Question: I have a ListView that looks like this:

The combo box is bound to an ObservableCollection of objects of type TfsTask. I would like my controls on the same row to be filled with data contained in the selected item in the combo box when the user change the selection. For example, say that the task "Tests" has a specific value and another value. If the user selects this task in the combo box, I would like to fill my controls on the row with these values.
Here is the question: How can I bind the controls in the other columns to the selected item of the combo box. When binding directly to a control, you can use its ElementName to do so, but how do you do it in a DataTemplate?
Here is how I define my ListView in XAML. I've only put the combo box and the text box as an example
'''
<ListView MinHeight="100" Name="m_taskList">
<ListView.View>
<GridView>
<GridViewColumn Width="140" Header="Task" >
<GridViewColumn.CellTemplate>
<DataTemplate>
<Grid HorizontalAlignment="Stretch">
<ComboBox Name="m_taskName" DisplayMemberPath="Name" SelectedValue="{Binding Path=TaskId, Mode=TwoWay}" SelectedValuePath="Id" ItemsSource="{Binding ElementName=This, Path=TfsTasks}/>
</Grid>
</DataTemplate>
</GridViewColumn.CellTemplate>
</GridViewColumn>
<GridViewColumn Width="140" Header="Duration" >
<GridViewColumn.CellTemplate>
<DataTemplate>
<Grid >
<TextBox Text="{Binding ????}" />
</Grid>
</DataTemplate>
</GridViewColumn.CellTemplate>
</GridViewColumn>
<!-- .... -->
</GridView>
</ListView.View>
</ListView>
'''
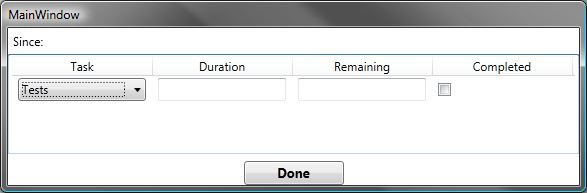
Answer: It's working but you must add property in your object in this solution.
Try this:
XAML file:
'''
<Window x:Class="ListViewCombo.MainWindow"
xmlns="http://schemas.microsoft.com/winfx/2006/xaml/presentation"
xmlns:x="http://schemas.microsoft.com/winfx/2006/xaml"
Title="MainWindow" Height="350" Width="525">
<Grid>
<ListView MinHeight="100" Name="m_taskList" ItemsSource="{Binding Path=MyItems}">
<ListView.View>
<GridView>
<GridViewColumn Width="140" Header="Task" >
<GridViewColumn.CellTemplate>
<DataTemplate>
<Grid HorizontalAlignment="Stretch">
<ComboBox Name="m_taskName" DisplayMemberPath="Name" SelectedItem="{Binding Path=SelectedItem}" SelectedValuePath="ID" ItemsSource="{Binding Path=Items}" />
</Grid>
</DataTemplate>
</GridViewColumn.CellTemplate>
</GridViewColumn>
<GridViewColumn Width="140" Header="Duration" >
<GridViewColumn.CellTemplate>
<DataTemplate>
<Grid >
<TextBox MinWidth="150" Text="{Binding Path=SelectedItem.Duration}" />
</Grid>
</DataTemplate>
</GridViewColumn.CellTemplate>
</GridViewColumn>
</GridView>
</ListView.View>
</ListView>
</Grid>
</Window>
'''
ViewModel file:
'''
using System.Collections.ObjectModel;
using Microsoft.Practices.Prism.ViewModel;
namespace ListViewCombo
{
class MainViewModel : NotificationObject
{
public MainViewModel()
{
for (int i = 0; i < 3; i++)
{
ObservableCollection<Task> Source = new ObservableCollection<Task>();
for (int j = 0; j < 5; j++)
{
Source.Add(new Task { ID = i, Name = "Name_" + i, Duration = (i + 2) * 6 + (3 * j) });
}
MyItems.Add(new TfsTask { ID = i, Items = Source });
}
}
private ObservableCollection<TfsTask> _myItems = new ObservableCollection<TfsTask>();
public ObservableCollection<TfsTask> MyItems
{
get { return _myItems; }
set { _myItems = value; RaisePropertyChanged(() => MyItems); }
}
}
public class Task
{
public int ID { get; set; }
public string Name { get; set; }
public int Duration { get; set; }
}
public class TfsTask
{
public int ID { get; set; }
public ObservableCollection<Task> Items { get; set; }
public Task SelectedItem { get; set; }
}
}
'''